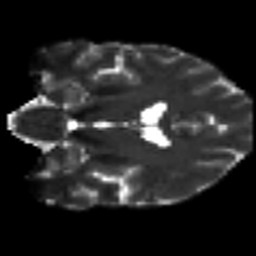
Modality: T2w
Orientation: coronal
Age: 40
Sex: male
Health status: healthy
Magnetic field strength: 3 T
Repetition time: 8.4 s
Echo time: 0.0926 s